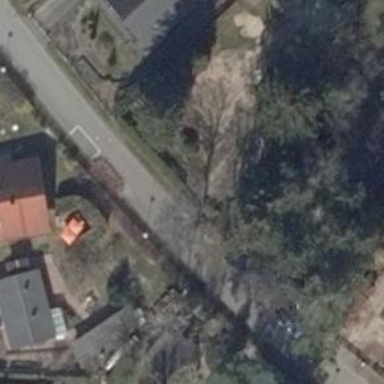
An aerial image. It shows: Driveway.